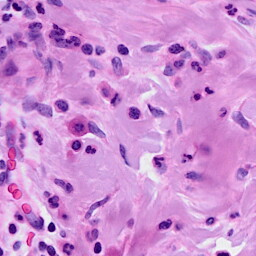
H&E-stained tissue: Breast